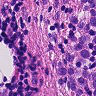
Metastatic tissue present: yes